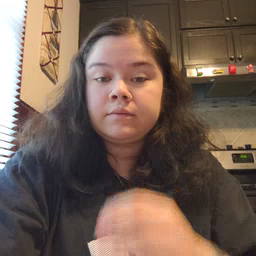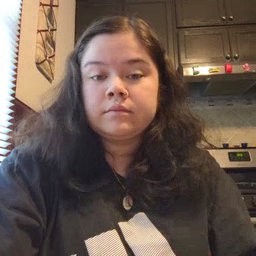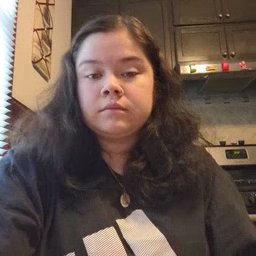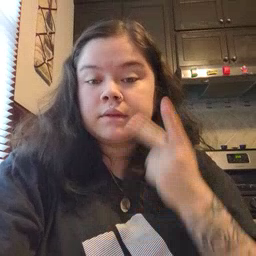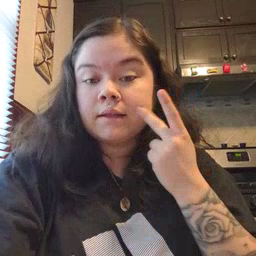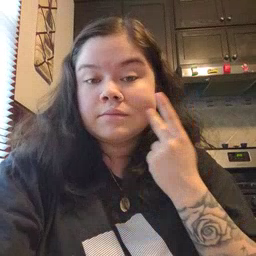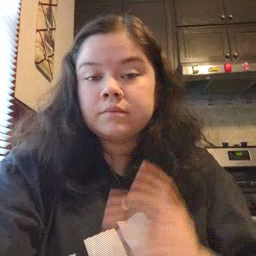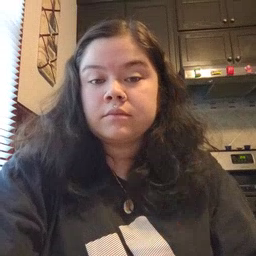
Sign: kitty